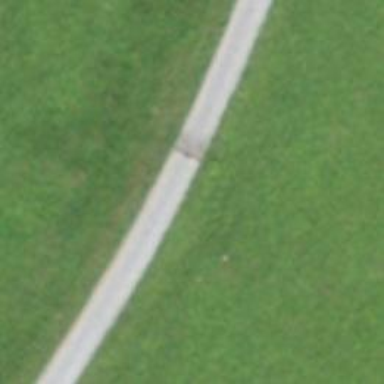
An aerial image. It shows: Track with grade3 tracktype.